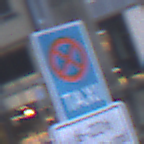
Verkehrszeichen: Taxenstand
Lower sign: ZeitangabenMitBeschraenkungAufWochentage4
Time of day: SunriseSunset
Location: Outdoor (Urban)
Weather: PartlyCloudy
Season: NotSpecified
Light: Natural